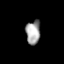
Tissue: prostate
Cell type: Fibroblasts
Senescence score: 0.7378
Nuclear area (px): 333
Mean DAPI intensity: 163.03